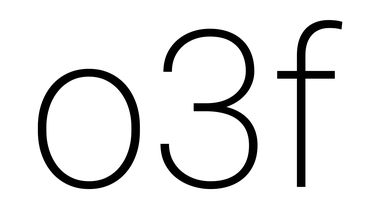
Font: Roboto_ExtraLight